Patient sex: F
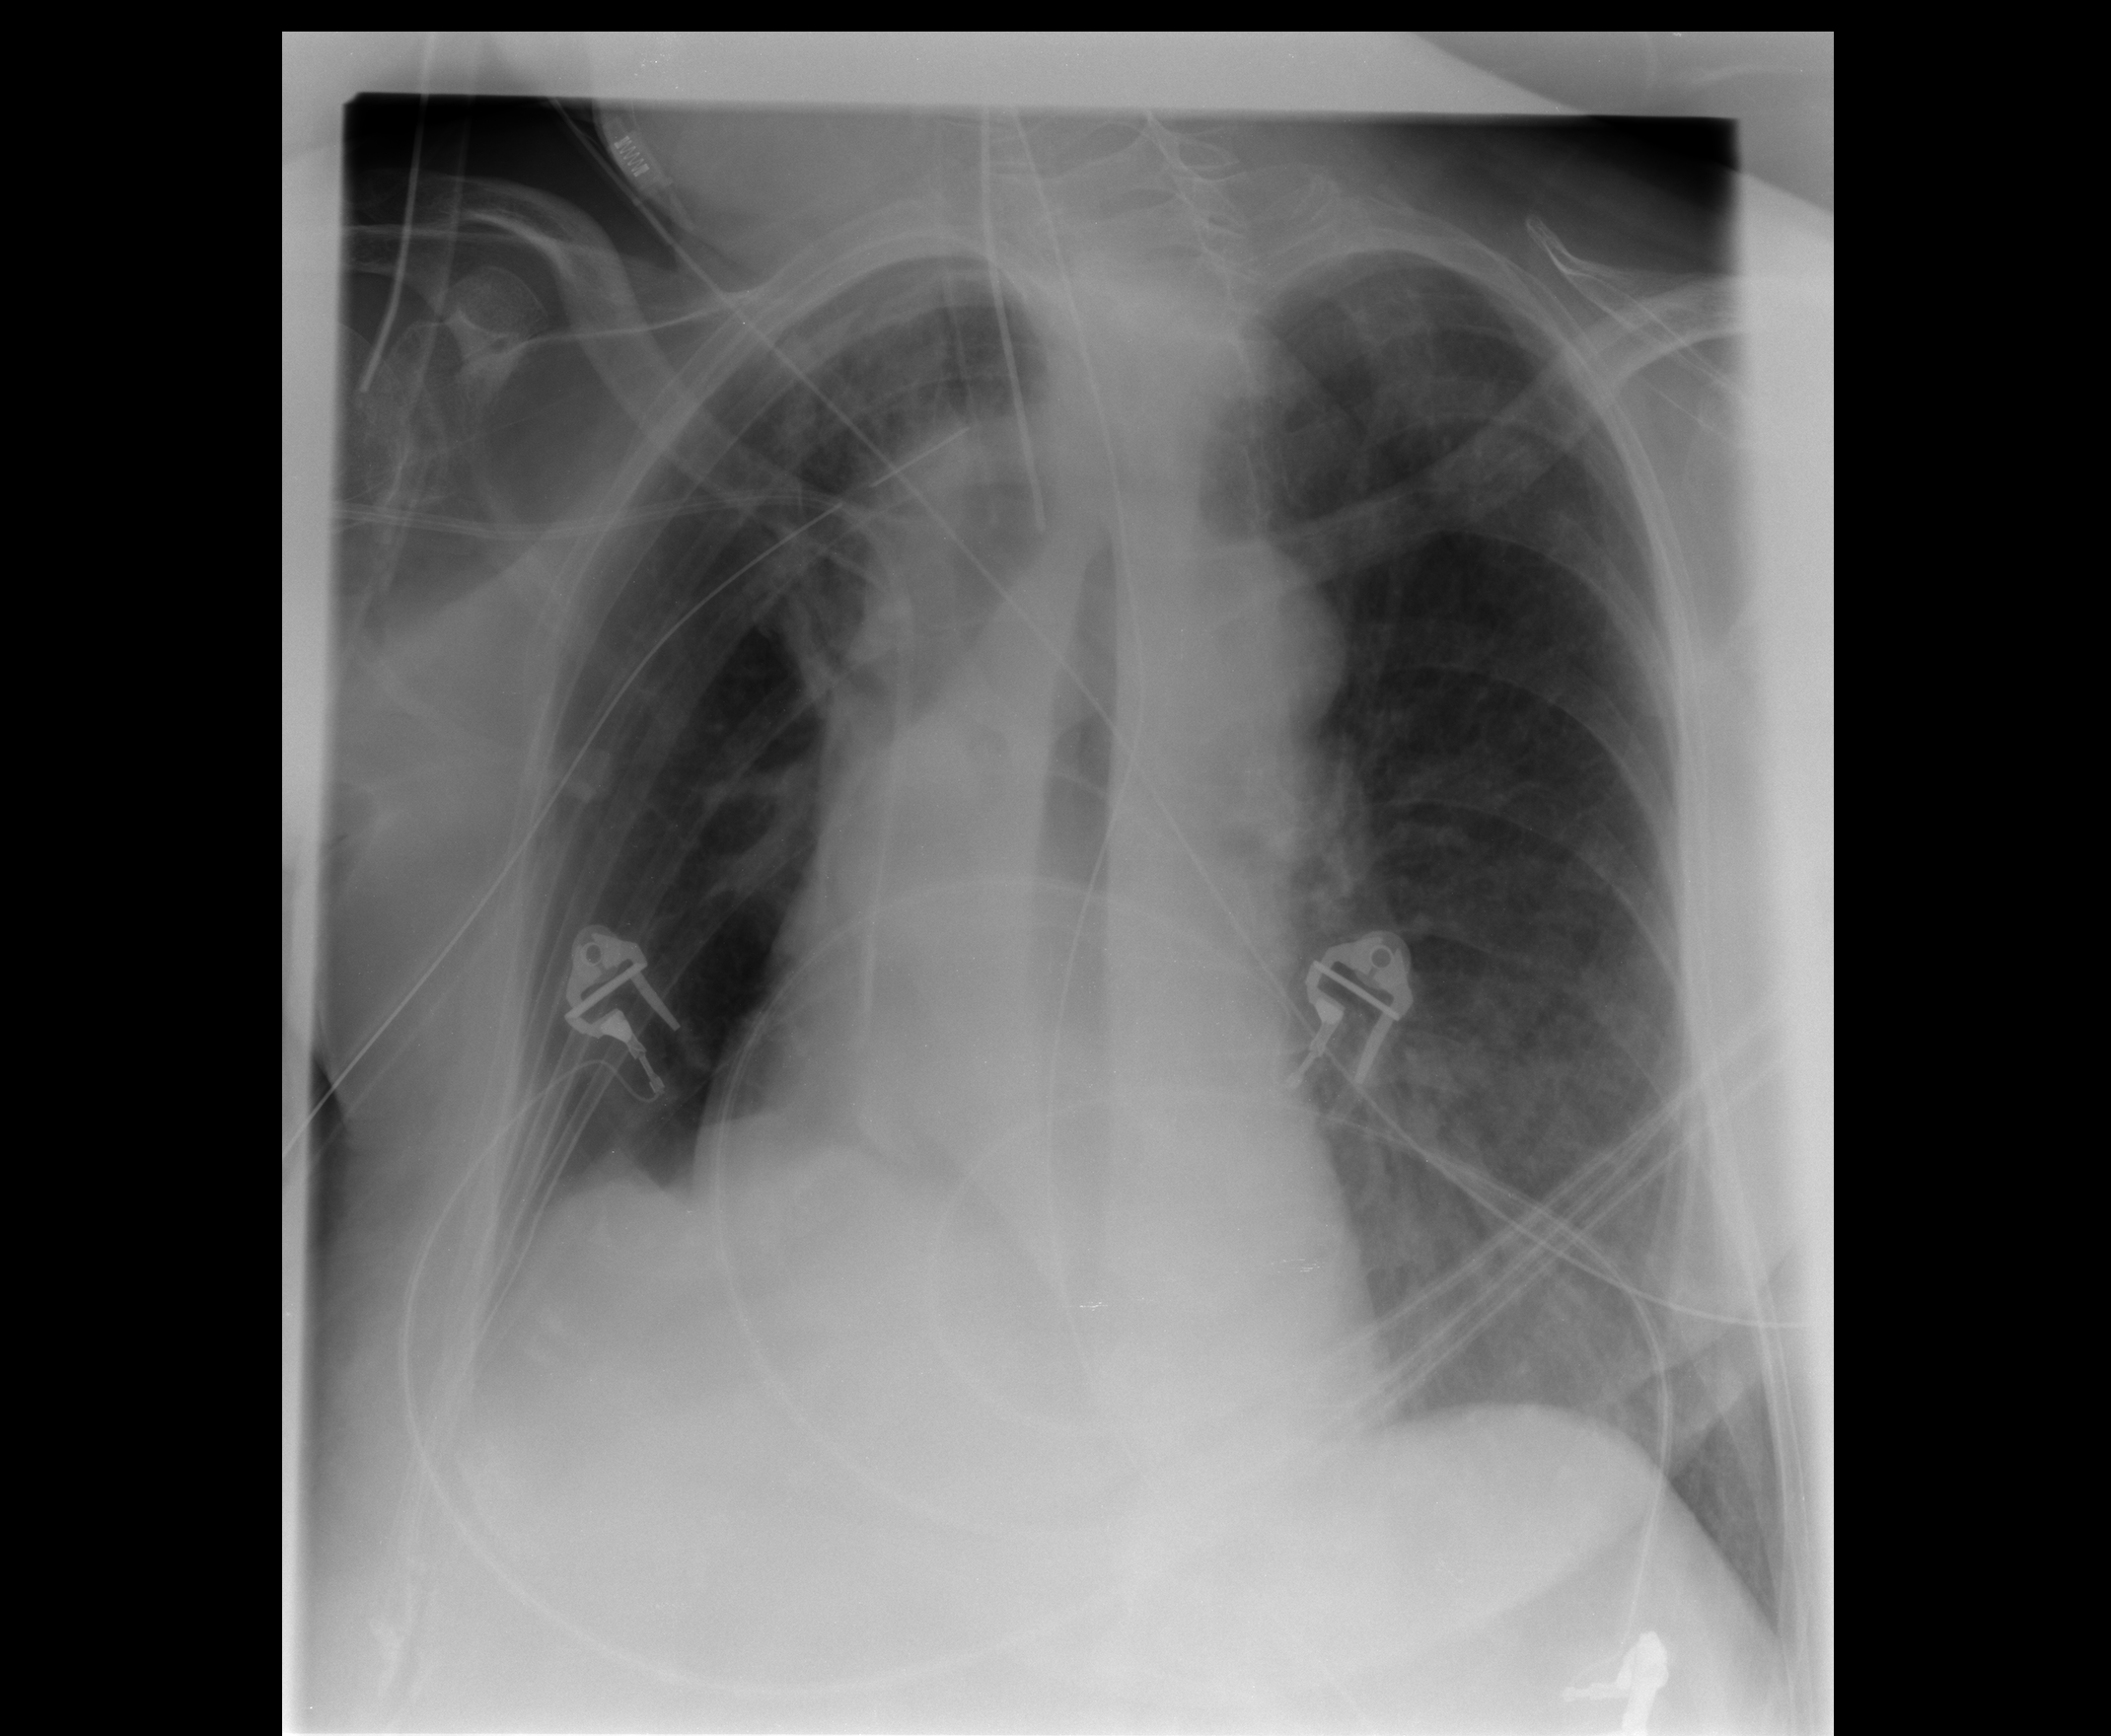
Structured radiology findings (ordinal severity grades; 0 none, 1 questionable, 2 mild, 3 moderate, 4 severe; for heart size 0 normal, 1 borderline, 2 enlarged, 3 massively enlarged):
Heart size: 0
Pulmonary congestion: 0
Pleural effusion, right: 1
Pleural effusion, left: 0
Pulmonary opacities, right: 0
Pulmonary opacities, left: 0
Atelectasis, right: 2
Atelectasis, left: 0